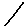
Label: hexagon